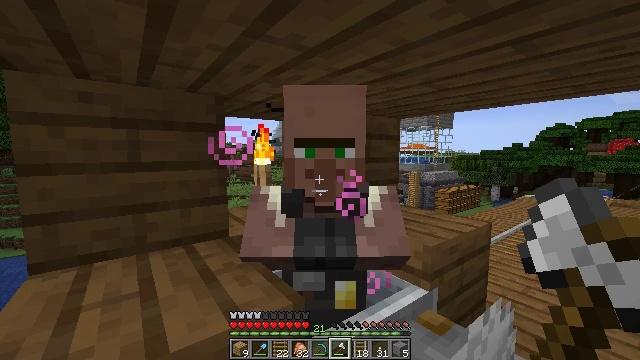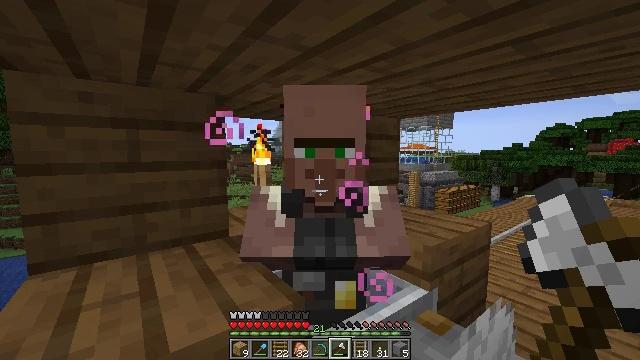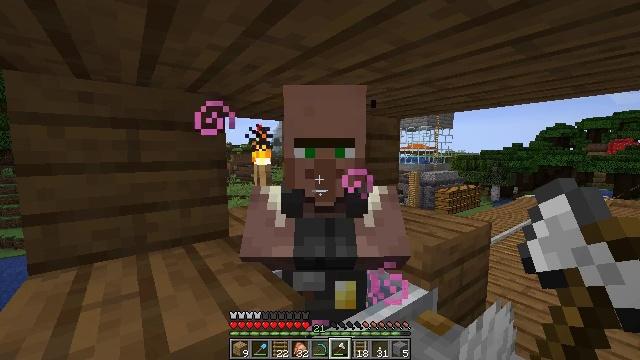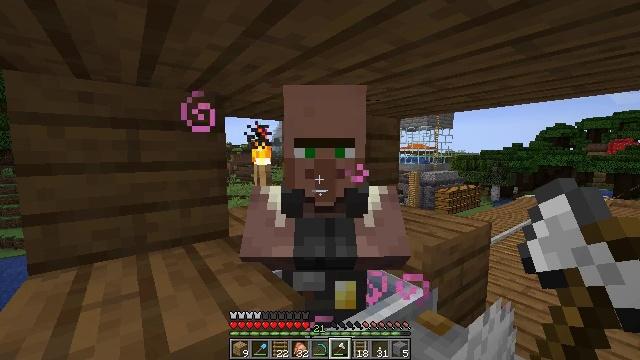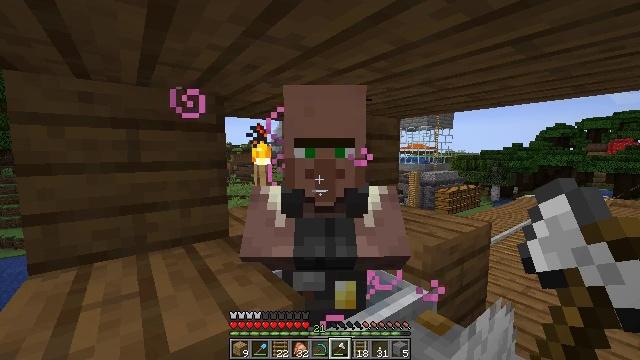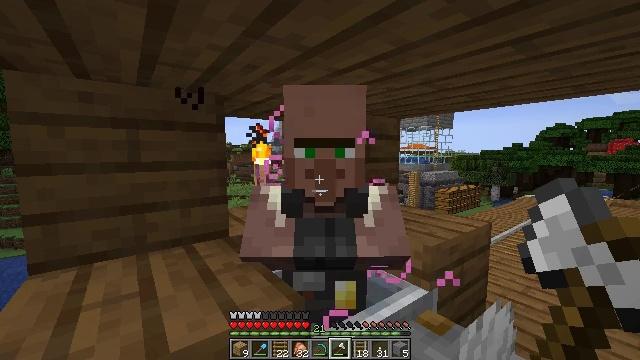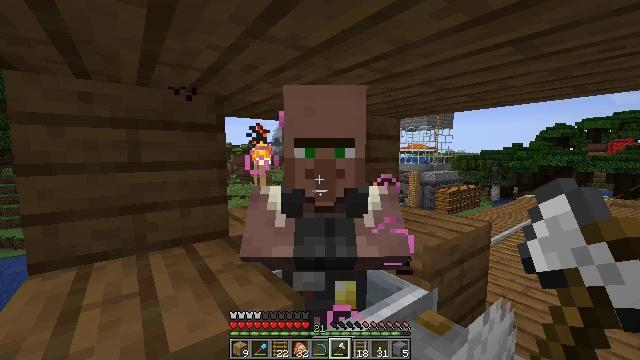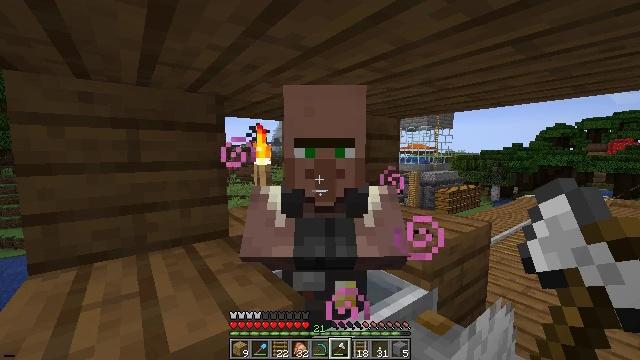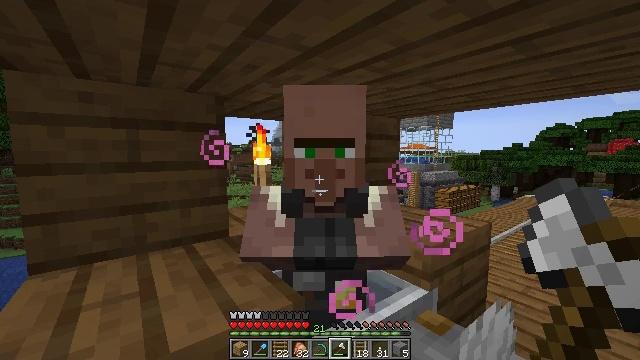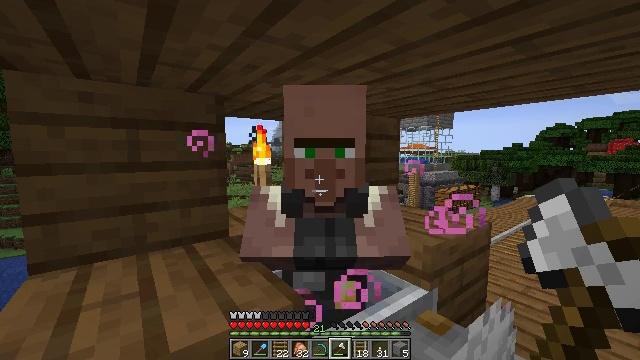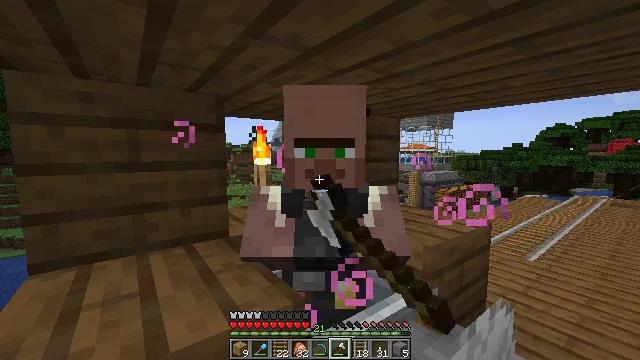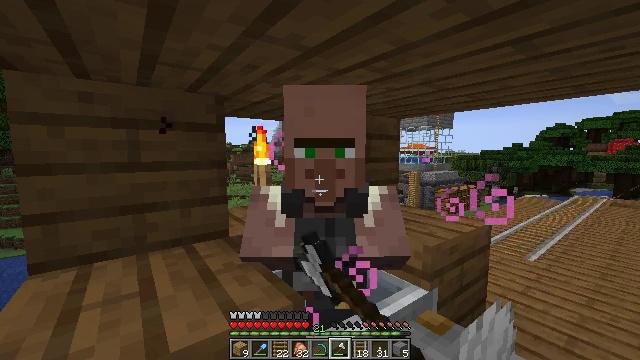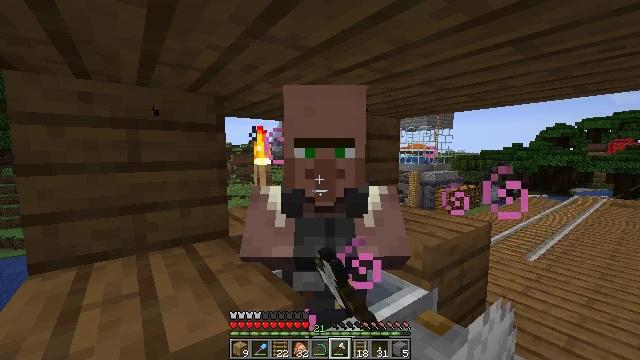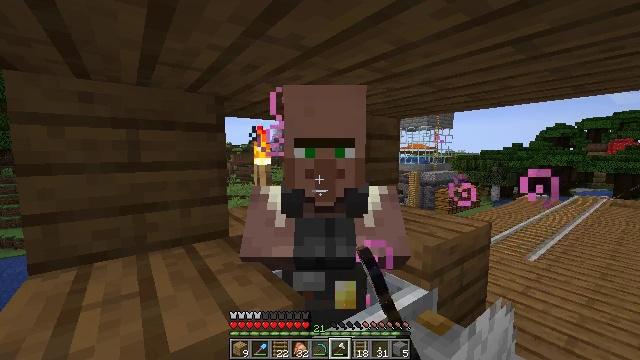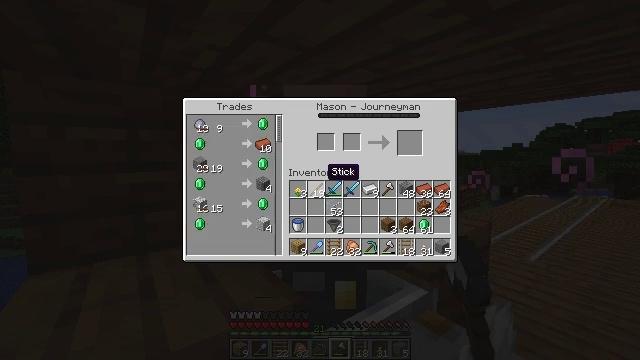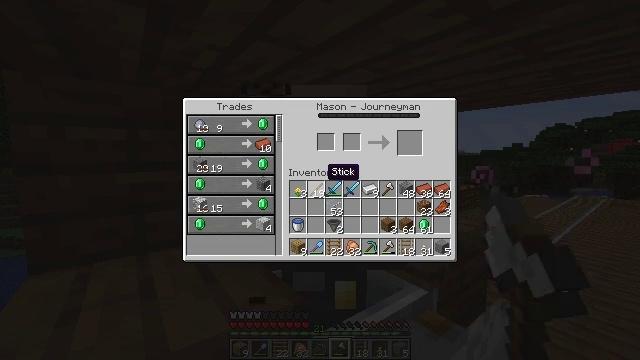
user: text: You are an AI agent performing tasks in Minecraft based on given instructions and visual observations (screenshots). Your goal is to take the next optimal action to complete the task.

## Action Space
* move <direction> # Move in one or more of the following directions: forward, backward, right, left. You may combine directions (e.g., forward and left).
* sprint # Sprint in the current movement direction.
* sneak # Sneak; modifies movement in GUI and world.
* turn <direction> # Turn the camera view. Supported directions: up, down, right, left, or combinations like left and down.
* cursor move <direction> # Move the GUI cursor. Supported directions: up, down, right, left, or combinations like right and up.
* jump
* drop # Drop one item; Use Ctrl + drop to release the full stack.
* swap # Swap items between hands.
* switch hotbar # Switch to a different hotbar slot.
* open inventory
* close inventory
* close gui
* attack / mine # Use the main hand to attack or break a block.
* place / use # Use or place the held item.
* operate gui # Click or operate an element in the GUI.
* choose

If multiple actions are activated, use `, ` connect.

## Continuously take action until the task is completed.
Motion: motion action
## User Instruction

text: Create polished diorite by combining diorite in the crafting interface.
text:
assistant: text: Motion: no_op
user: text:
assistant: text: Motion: no_op
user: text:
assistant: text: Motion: no_op
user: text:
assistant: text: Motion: no_op
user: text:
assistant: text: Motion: no_op
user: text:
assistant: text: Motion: no_op
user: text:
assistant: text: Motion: no_op
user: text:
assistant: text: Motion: no_op
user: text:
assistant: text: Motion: use / place
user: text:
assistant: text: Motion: use / place
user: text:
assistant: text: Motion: use / place
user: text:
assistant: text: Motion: no_op
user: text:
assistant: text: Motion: no_op
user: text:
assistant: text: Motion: open gui
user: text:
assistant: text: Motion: no_op
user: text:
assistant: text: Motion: no_op
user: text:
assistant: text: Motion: no_op
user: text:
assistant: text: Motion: no_op
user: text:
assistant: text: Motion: no_op
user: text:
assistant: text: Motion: no_op
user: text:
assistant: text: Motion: no_op
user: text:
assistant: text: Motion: no_op
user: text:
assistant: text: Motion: no_op
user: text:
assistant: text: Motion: no_op
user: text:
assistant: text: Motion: no_op
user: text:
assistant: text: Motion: cursor move left
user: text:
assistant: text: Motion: no_op
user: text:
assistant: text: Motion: no_op
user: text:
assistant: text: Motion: no_op
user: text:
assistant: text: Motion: no_op